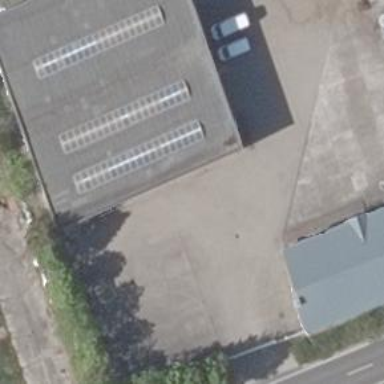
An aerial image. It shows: Building.